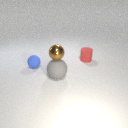
small blue rubber sphere to the left of small red rubber cylinder